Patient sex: F
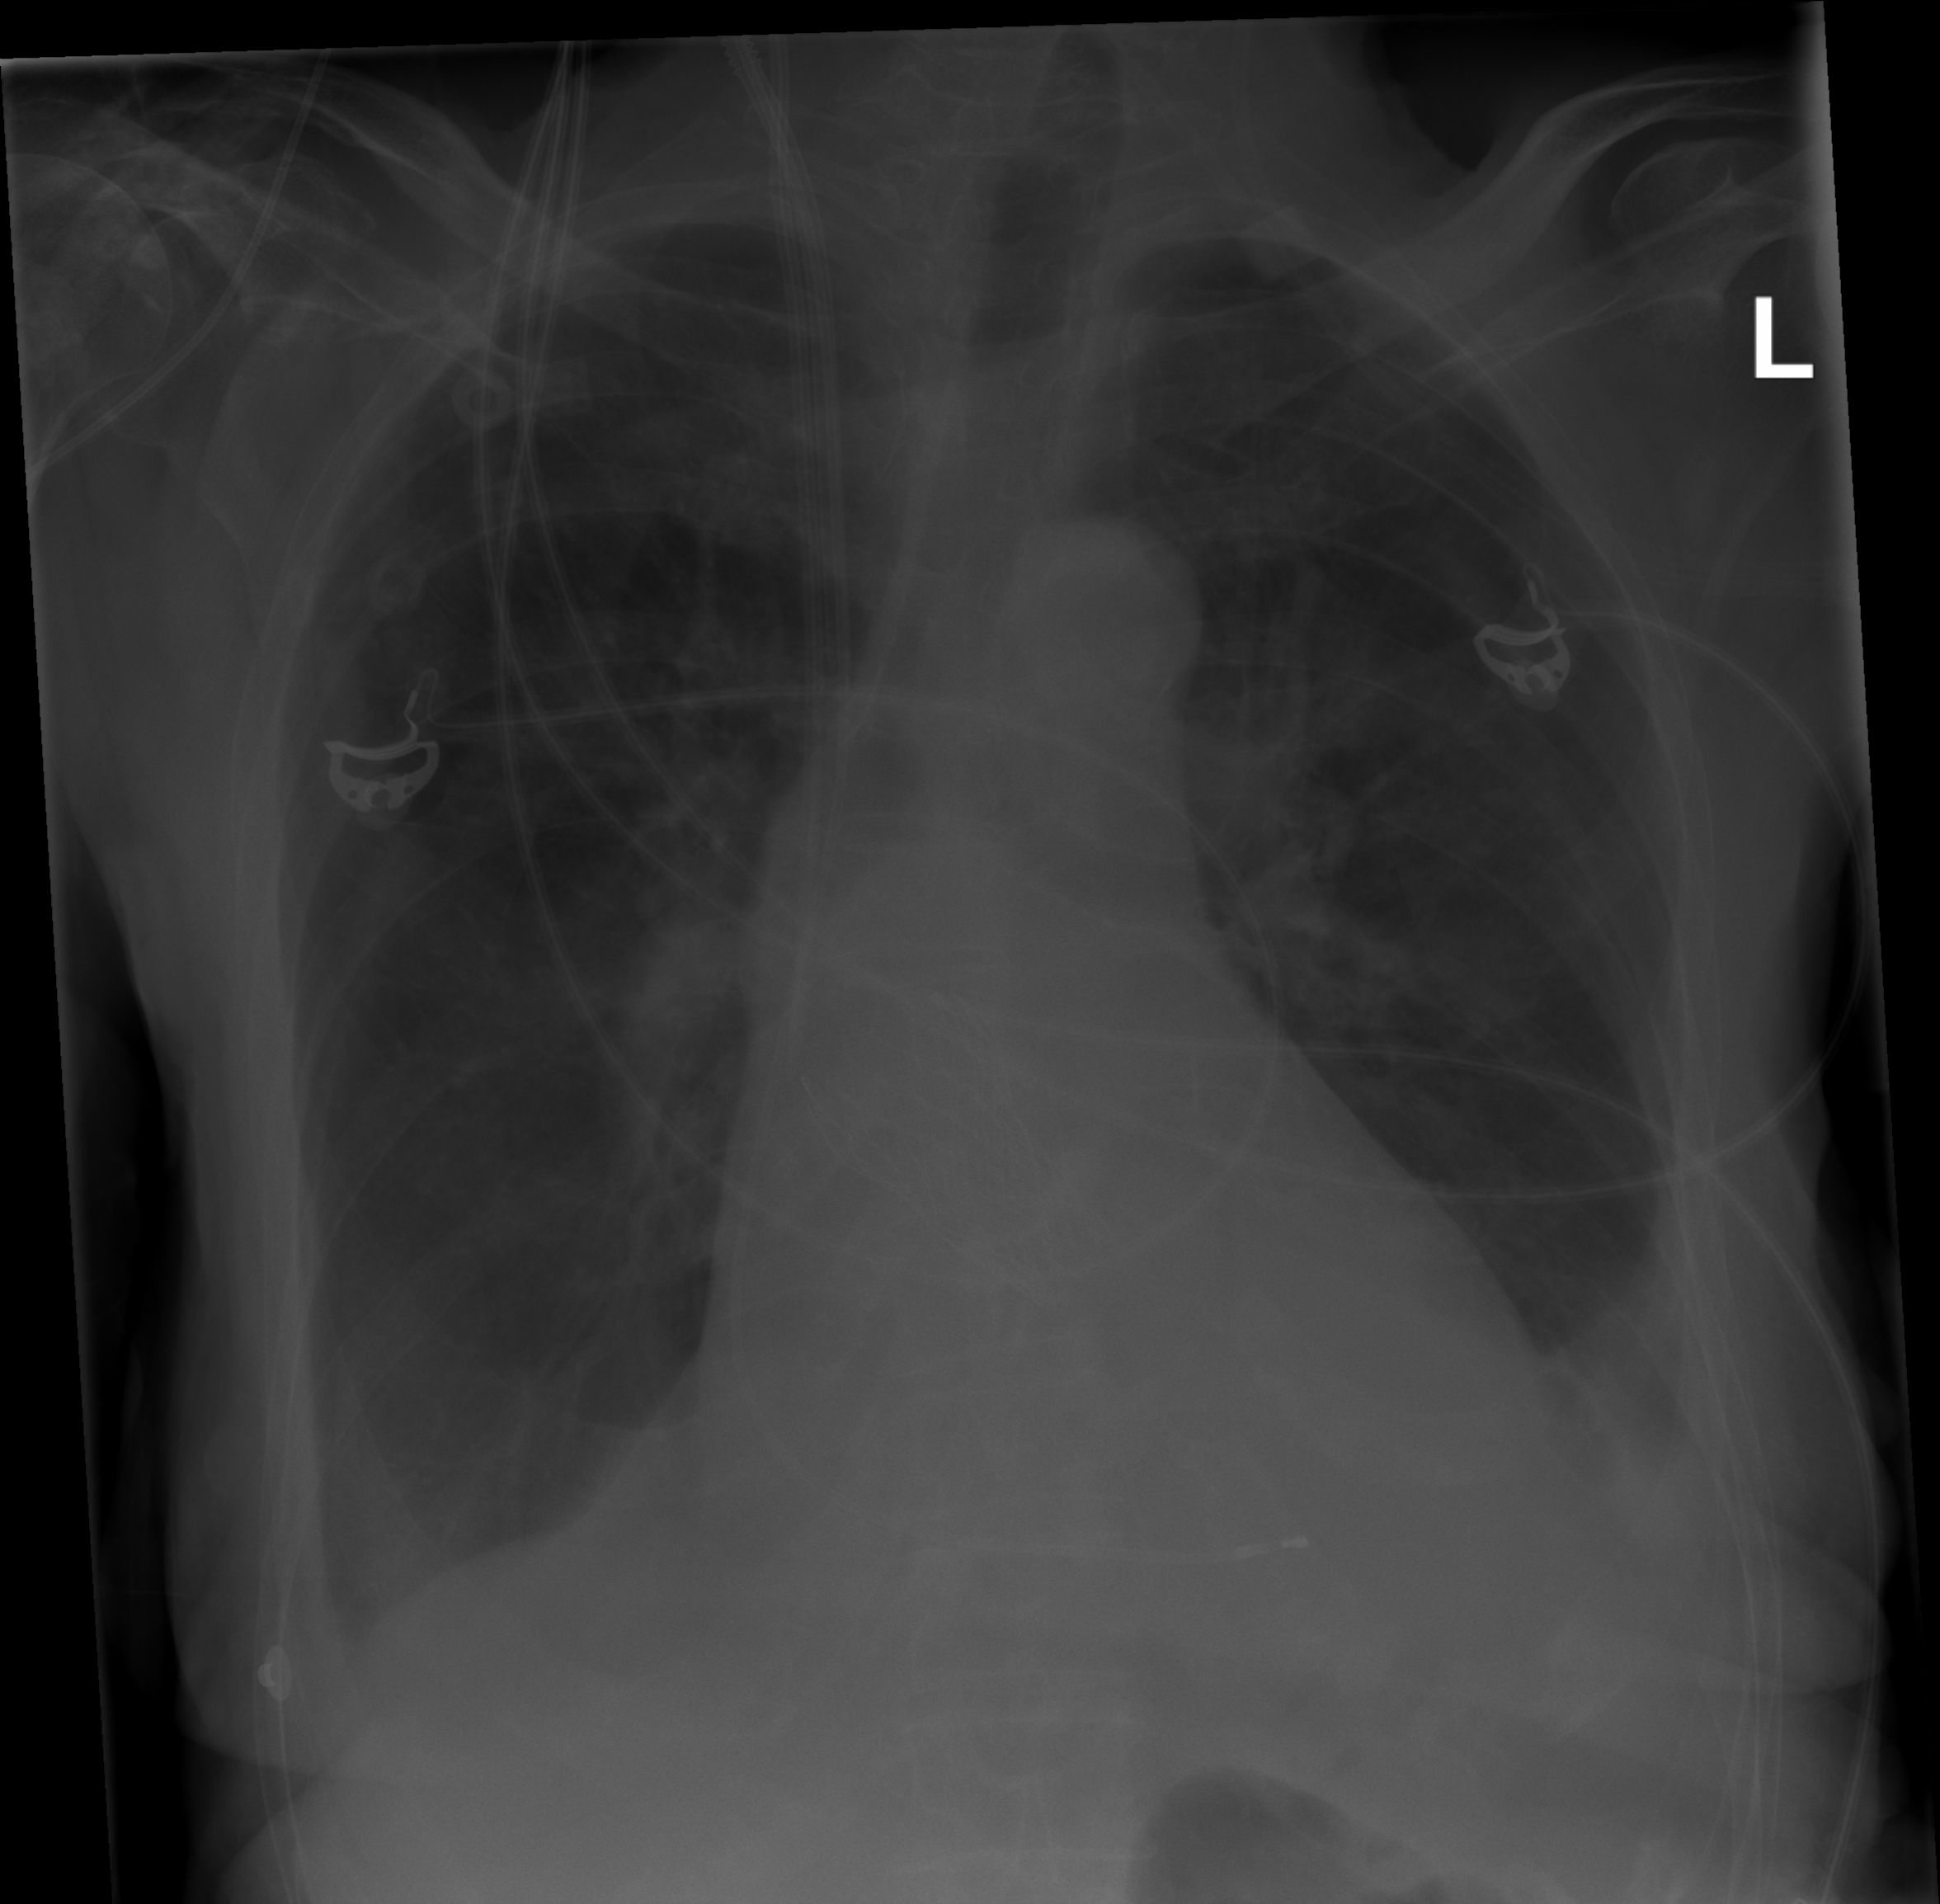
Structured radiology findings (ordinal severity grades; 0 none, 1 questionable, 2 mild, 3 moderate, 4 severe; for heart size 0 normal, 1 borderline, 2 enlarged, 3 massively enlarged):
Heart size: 2
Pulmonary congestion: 0
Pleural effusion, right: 1
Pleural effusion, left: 2
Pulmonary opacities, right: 0
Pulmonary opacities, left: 0
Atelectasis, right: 0
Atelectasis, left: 2